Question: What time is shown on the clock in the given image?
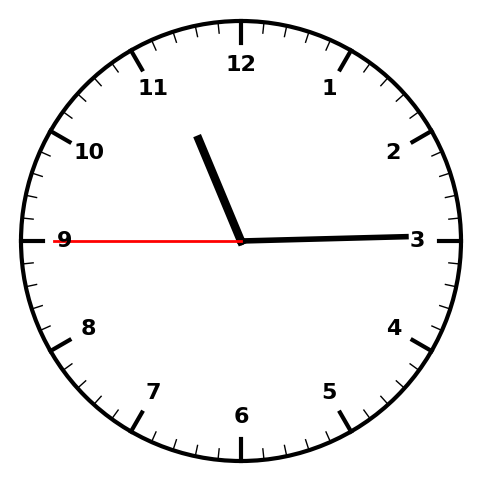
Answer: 11:14:45